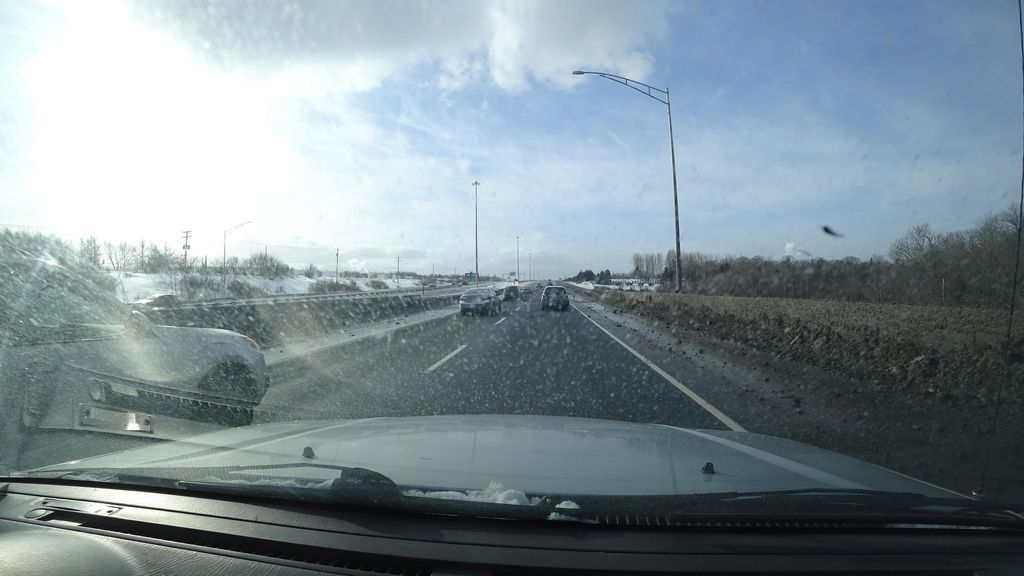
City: quebec_city